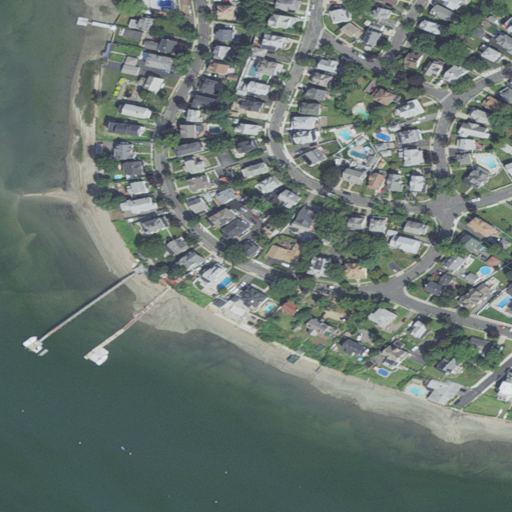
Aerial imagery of cape in Massachusetts named Chelsea Point containing open water, medium intensity development, high intensity development, and barren land